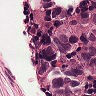
Metastatic tissue present: yes